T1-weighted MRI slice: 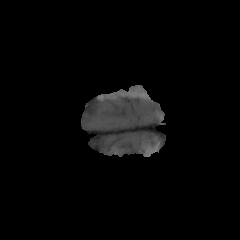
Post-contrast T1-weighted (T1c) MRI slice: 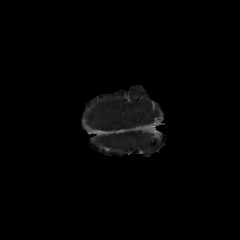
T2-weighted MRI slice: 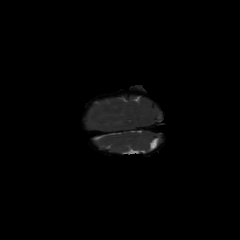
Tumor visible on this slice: no